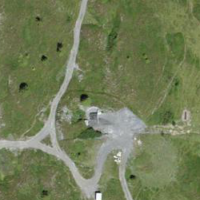
EUNIS habitat code: 32
Species observed at this site:
Caltha palustris